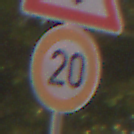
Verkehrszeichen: Geschwindigkeit20
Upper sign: SchneeOderEisglaette
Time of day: MorningAfternoon
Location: Outdoor (Nature)
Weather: Clear
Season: Summer
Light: Natural